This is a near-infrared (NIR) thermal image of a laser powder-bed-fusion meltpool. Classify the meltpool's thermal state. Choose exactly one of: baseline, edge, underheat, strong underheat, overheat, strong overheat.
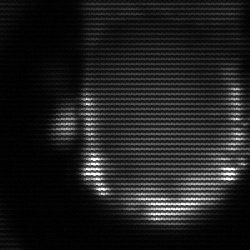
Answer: baseline